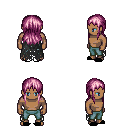
a pixel art fantasy rpg character, male body template, human, dark skin, black tattered cape, teal pants, pink unkempt hairstyle, black slippers, four views (front, back, left, right), 2x2 character sprite sheet, small pixel art, hard edges, no anti-aliasing